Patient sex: M
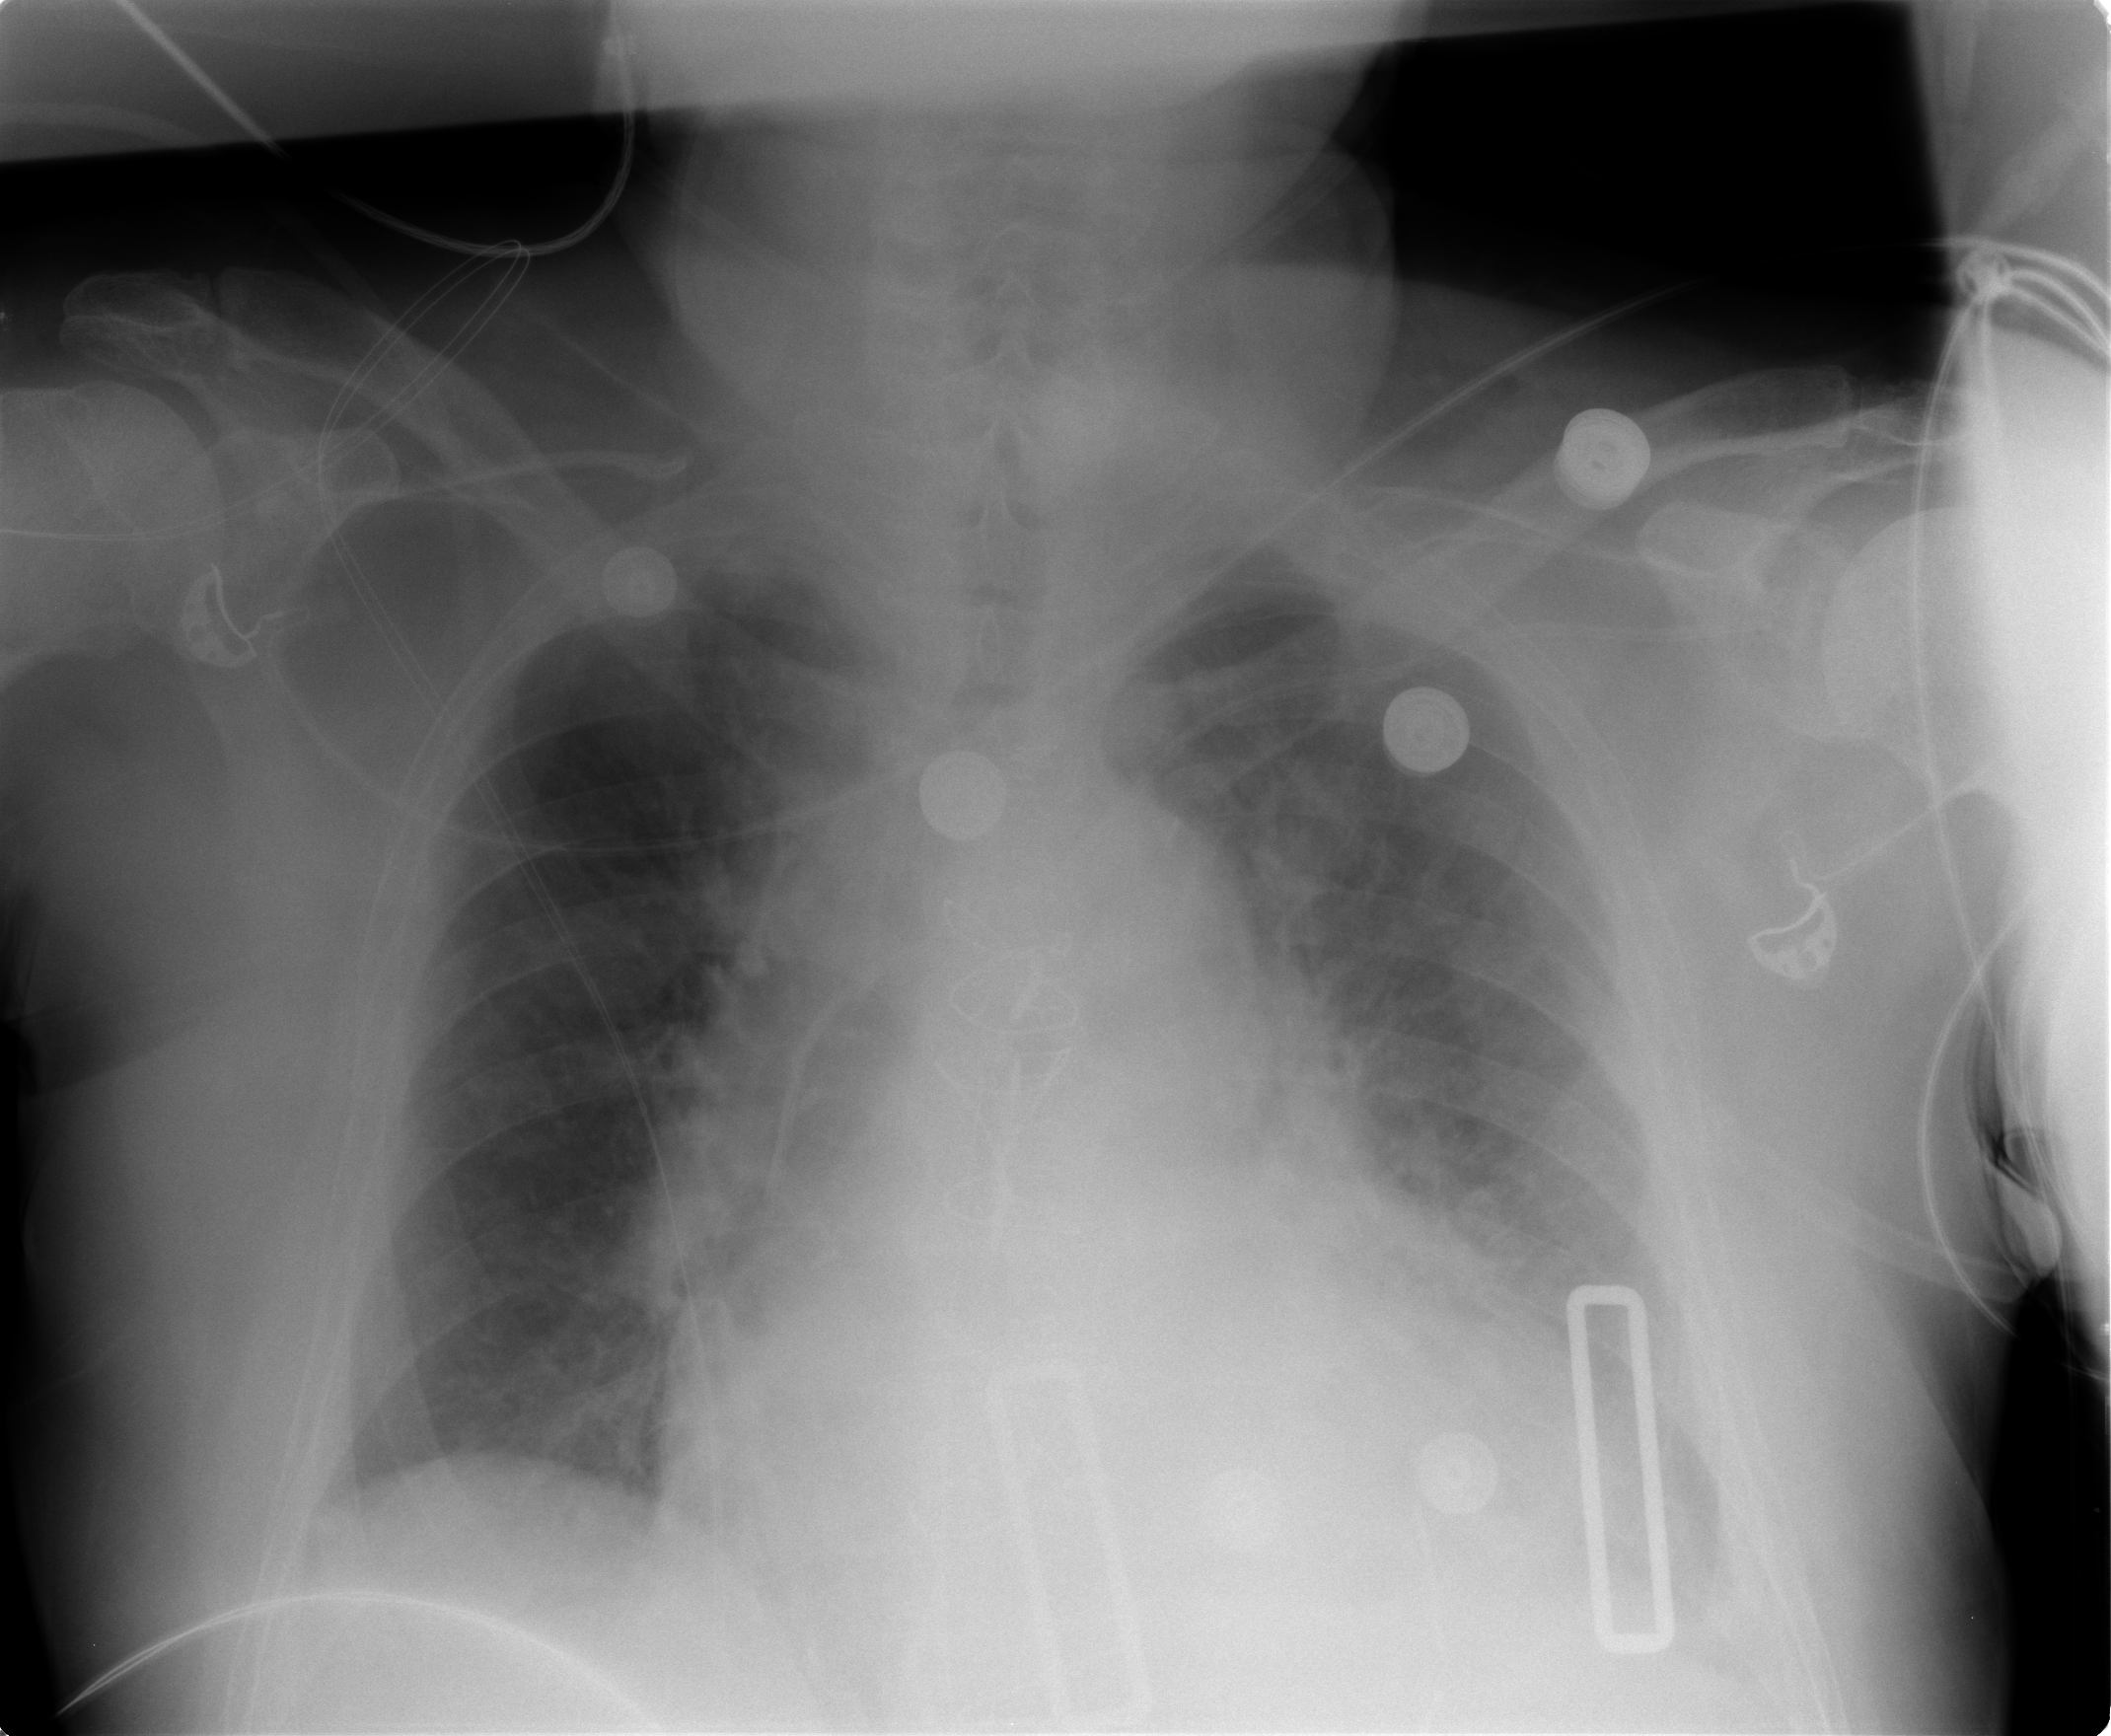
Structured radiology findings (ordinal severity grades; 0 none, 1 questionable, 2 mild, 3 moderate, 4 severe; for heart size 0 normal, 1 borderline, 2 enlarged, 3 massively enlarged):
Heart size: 2
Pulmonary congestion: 3
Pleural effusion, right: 0
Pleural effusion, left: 2
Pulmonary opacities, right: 0
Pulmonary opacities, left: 2
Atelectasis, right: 2
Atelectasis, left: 2